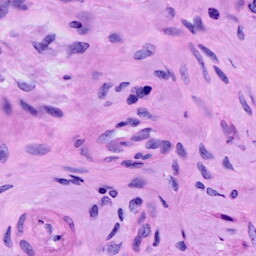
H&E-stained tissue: Cervix